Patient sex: F
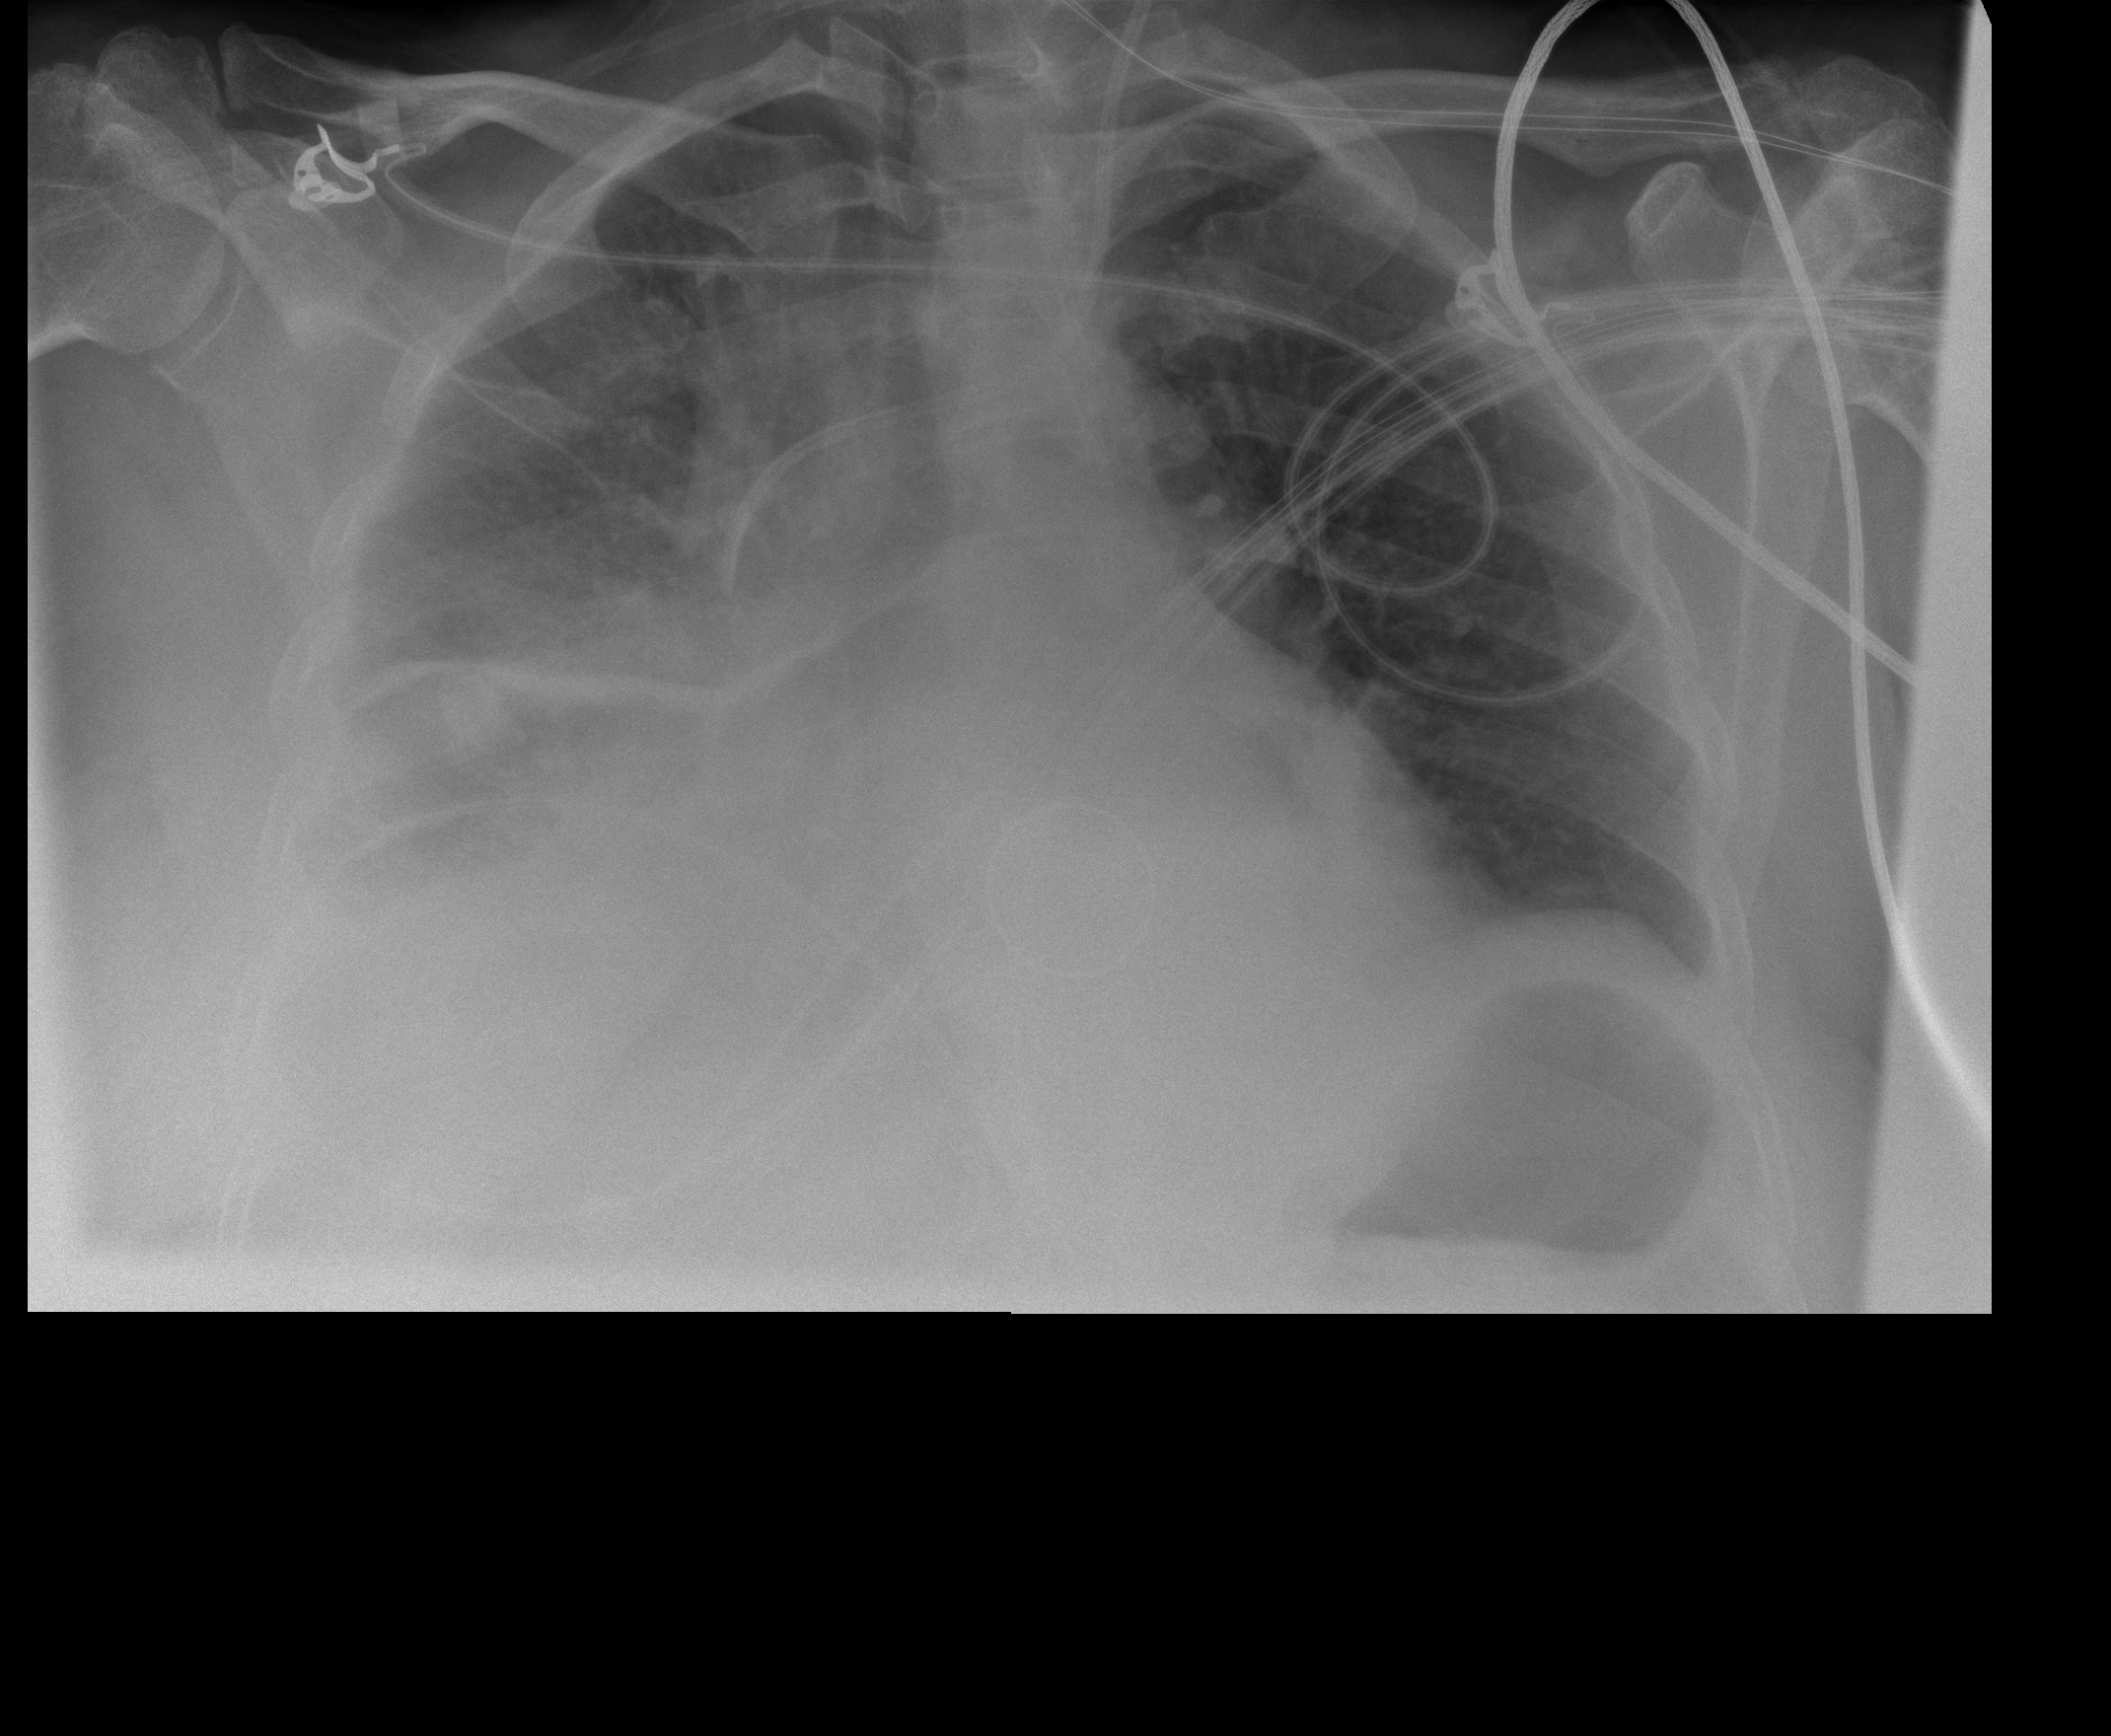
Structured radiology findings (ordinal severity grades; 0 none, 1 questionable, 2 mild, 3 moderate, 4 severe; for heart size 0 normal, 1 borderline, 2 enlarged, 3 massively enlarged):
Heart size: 2
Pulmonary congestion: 0
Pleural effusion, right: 3
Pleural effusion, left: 0
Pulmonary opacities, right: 2
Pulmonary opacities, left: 0
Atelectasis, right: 3
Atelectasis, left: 0